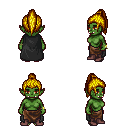
a pixel art fantasy rpg character, female body template, orc, green skin, black cape, robe skirt, blonde long topknot hairstyle, bracelets, maroon shoes, four views (front, back, left, right), 2x2 character sprite sheet, small pixel art, hard edges, no anti-aliasing